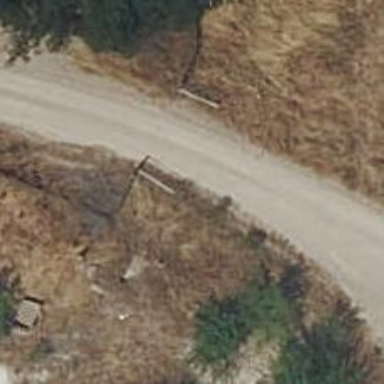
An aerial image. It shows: Dirt track road.